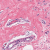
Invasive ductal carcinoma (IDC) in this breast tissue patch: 0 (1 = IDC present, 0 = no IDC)